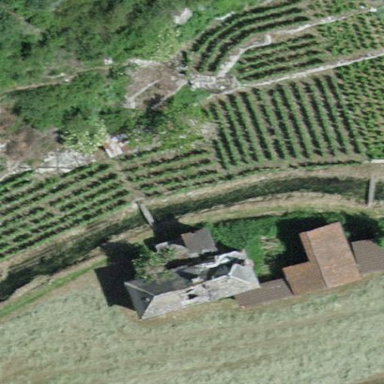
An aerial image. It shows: Vineyard growing grapes.